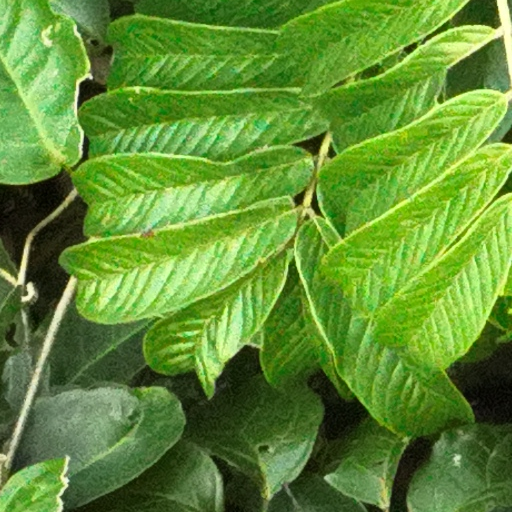
Species: Tachigali panamensis
GBIF accepted scientific name: Tachigali panamensis
Crown area (m\u00b2): 480.104